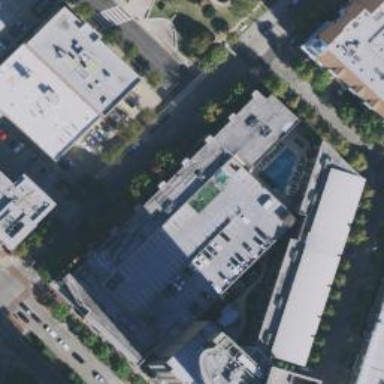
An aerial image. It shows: Commercial building.